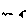
Label: bird